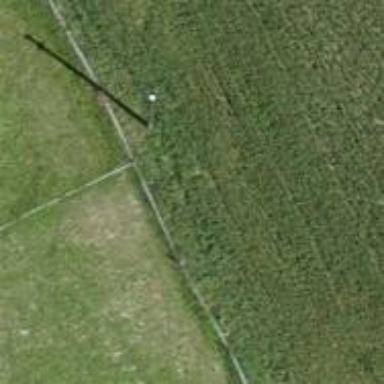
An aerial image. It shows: Power pole.